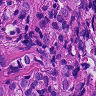
Metastatic tissue present: yes